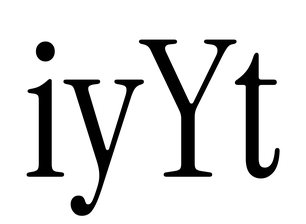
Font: InstrumentSerif-Regular